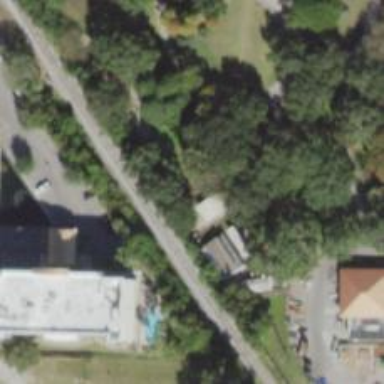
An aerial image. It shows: Miniature railway located in service yard.